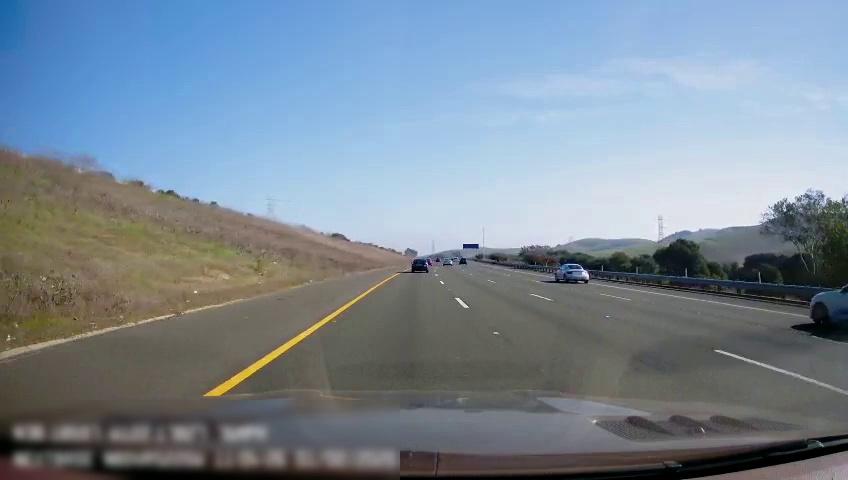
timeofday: Day
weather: Sunny
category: Drivable Space
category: Vehicles | Car
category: Vehicles | Car
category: Vehicles | Car
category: Vehicles | Car
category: Vehicles | Car
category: Lanes | Current Lane
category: Lanes | Current Lane
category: Lanes | Alternate Lane
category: Lanes | Alternate Lane
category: Lanes | Alternate Lane